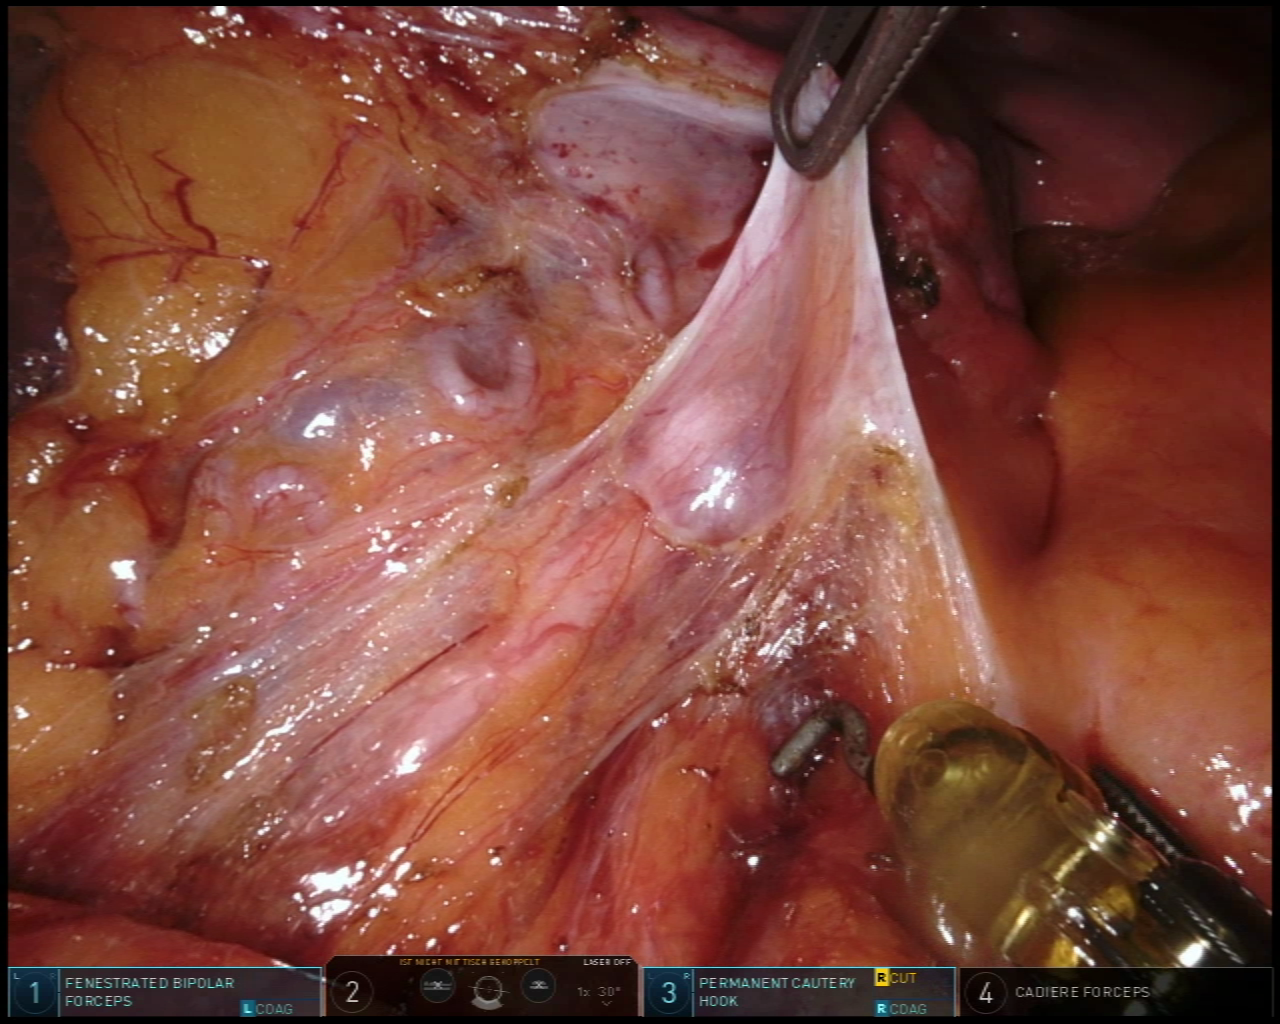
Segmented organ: ureter
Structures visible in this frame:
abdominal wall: no
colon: no
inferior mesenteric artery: no
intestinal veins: no
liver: no
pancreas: no
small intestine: no
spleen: no
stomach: no
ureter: yes
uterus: yes
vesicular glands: no